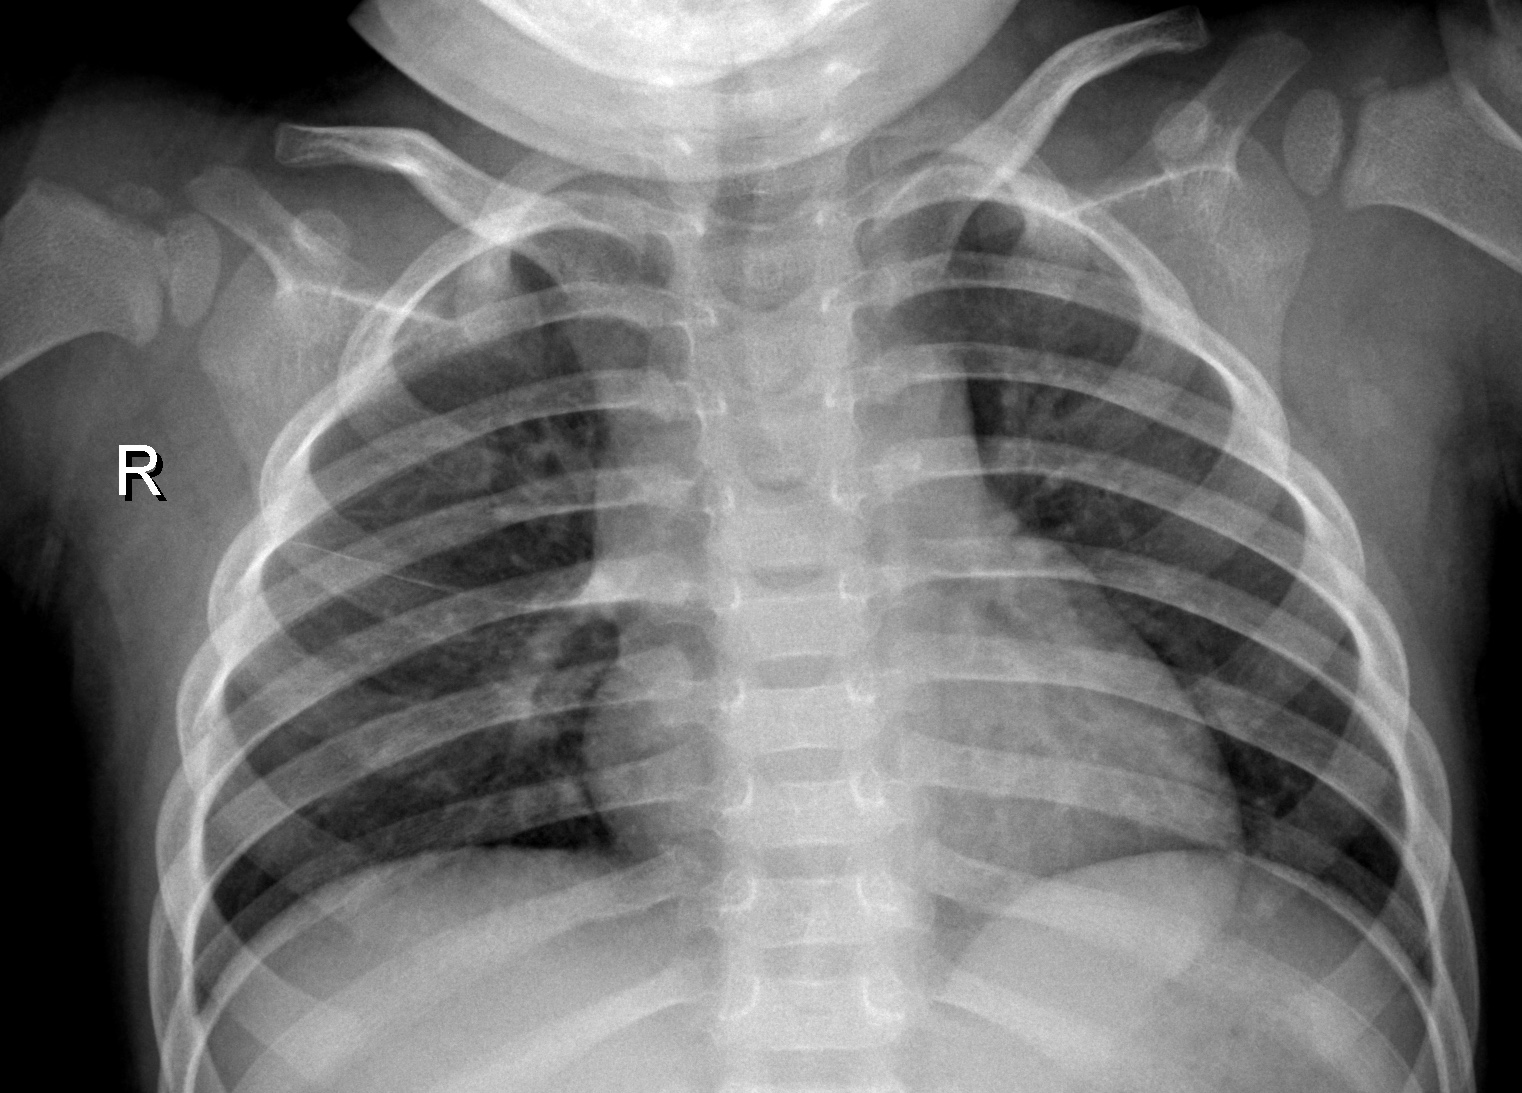
Diagnosis: NORMAL